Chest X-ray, PA view. Patient: 54 years old, sex F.
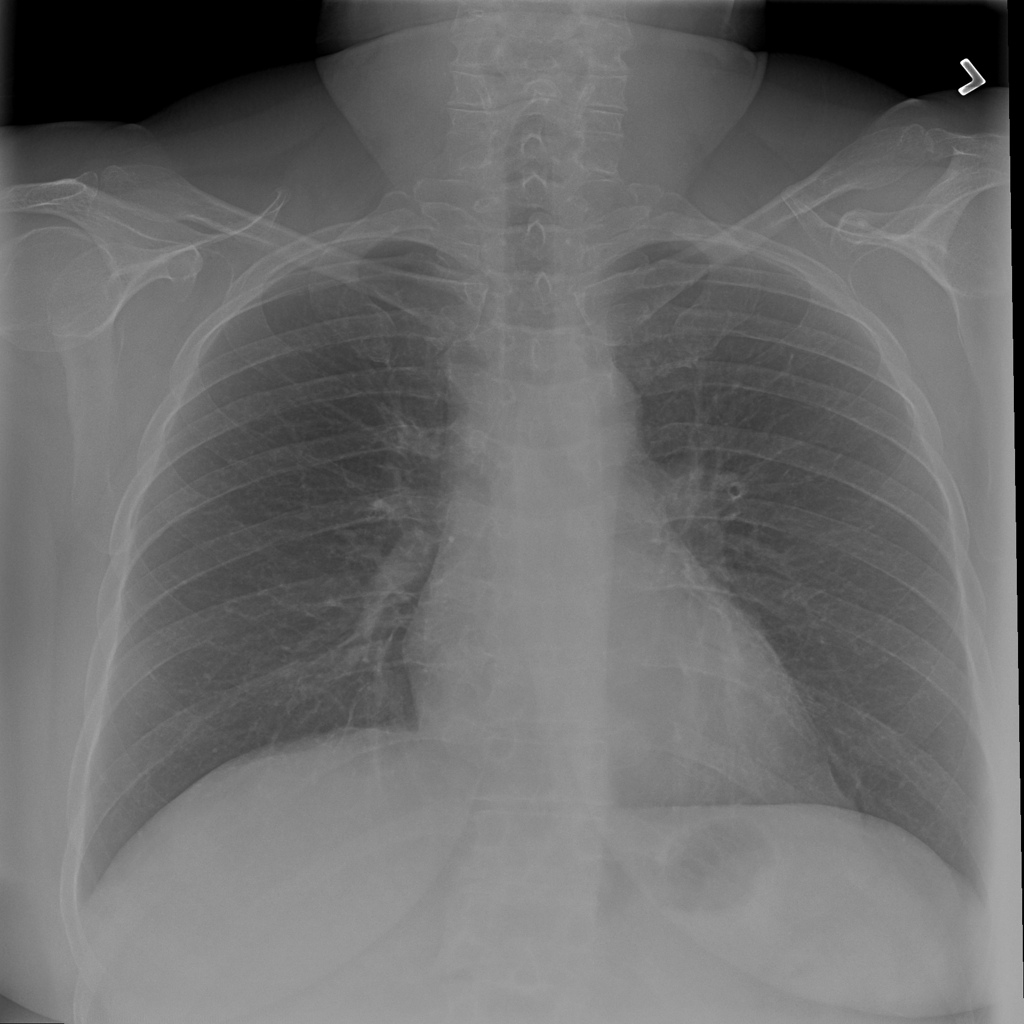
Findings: Infiltration